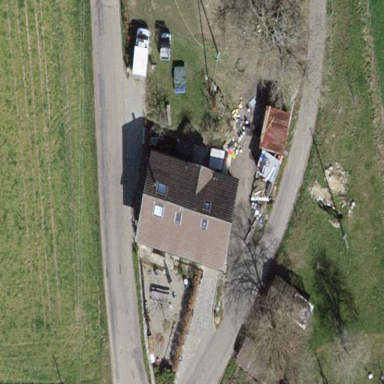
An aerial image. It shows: Simple and straightforward house.